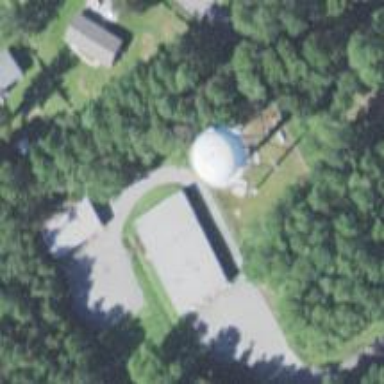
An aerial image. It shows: Water tower that is man-made.